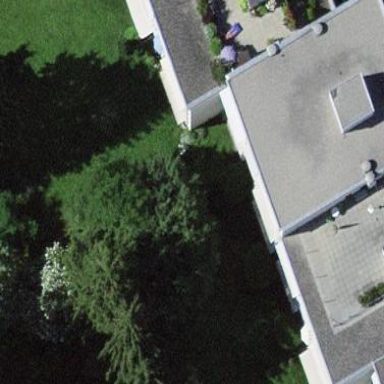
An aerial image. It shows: Flat-roofed residential building.